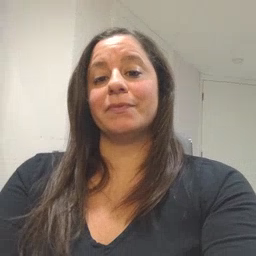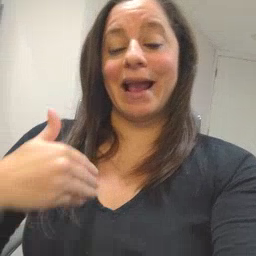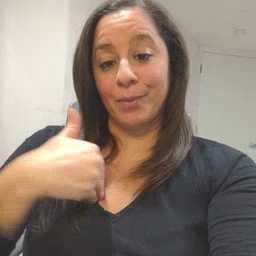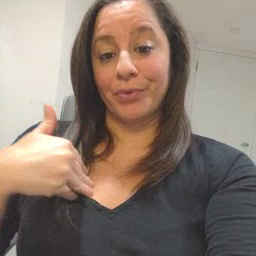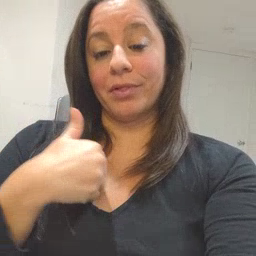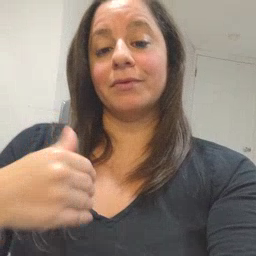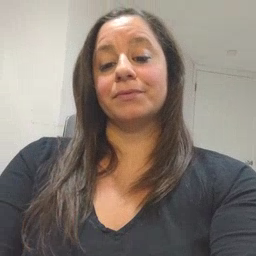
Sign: animal